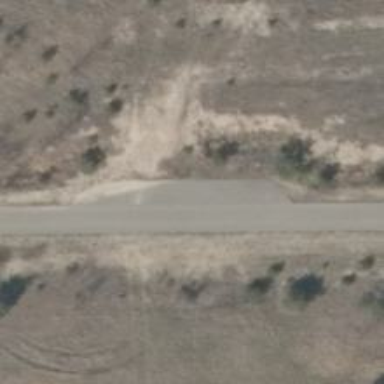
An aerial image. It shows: Passing place on the road.